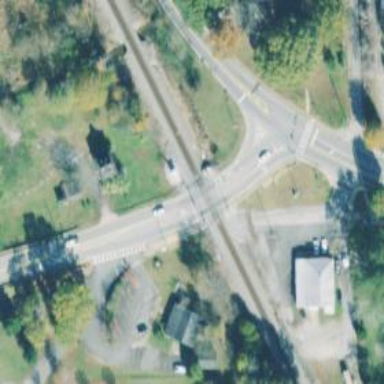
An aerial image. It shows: Crossing for the railway.